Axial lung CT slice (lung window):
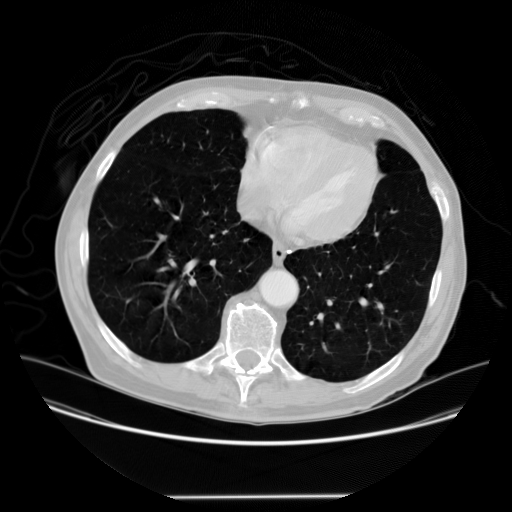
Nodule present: no